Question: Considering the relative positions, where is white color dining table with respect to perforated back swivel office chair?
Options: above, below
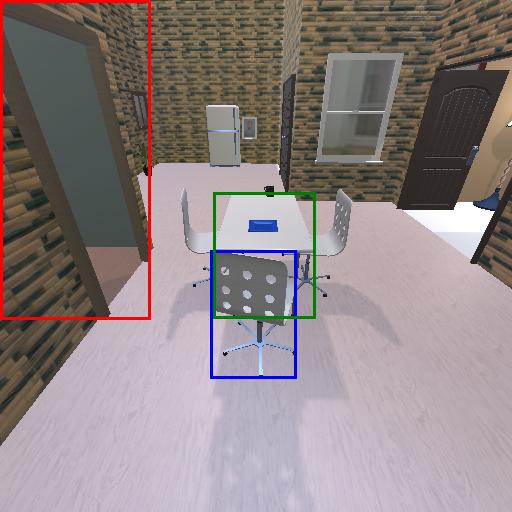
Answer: above